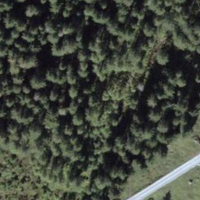
EUNIS habitat code: 32
Species observed at this site:
Astrantia major
Centaurea scabiosa
Aruncus dioicus
Cephalanthera longifolia